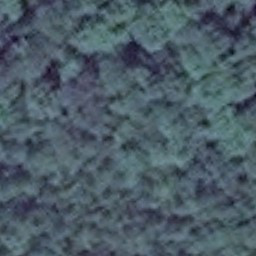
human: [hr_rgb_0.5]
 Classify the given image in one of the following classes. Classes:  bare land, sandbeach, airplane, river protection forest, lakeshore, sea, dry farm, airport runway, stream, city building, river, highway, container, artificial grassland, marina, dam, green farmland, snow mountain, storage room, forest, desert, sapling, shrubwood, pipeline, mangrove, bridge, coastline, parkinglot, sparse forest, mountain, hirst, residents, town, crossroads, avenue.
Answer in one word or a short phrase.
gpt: forest